Interaction volume radius: 5 \u00c5
Interaction volume height: 10 \u00c5
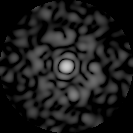
Disorder parameter: 0.8259